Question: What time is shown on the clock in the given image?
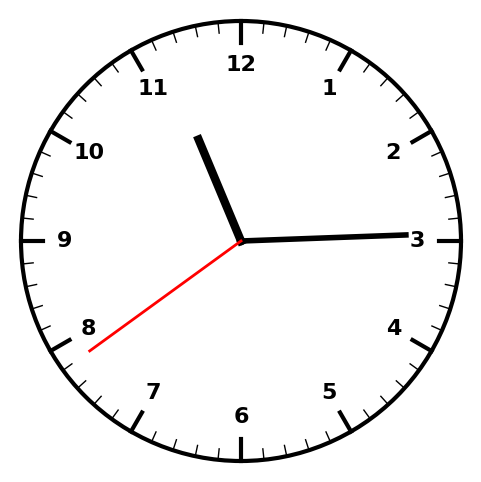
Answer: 11:14:39